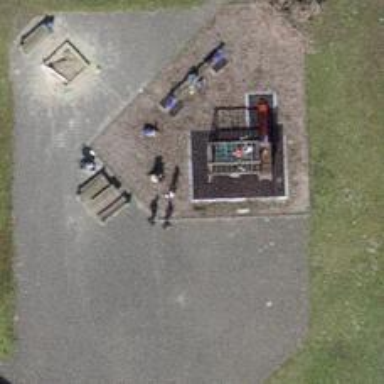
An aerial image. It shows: Playground area for leisure land.